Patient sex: M
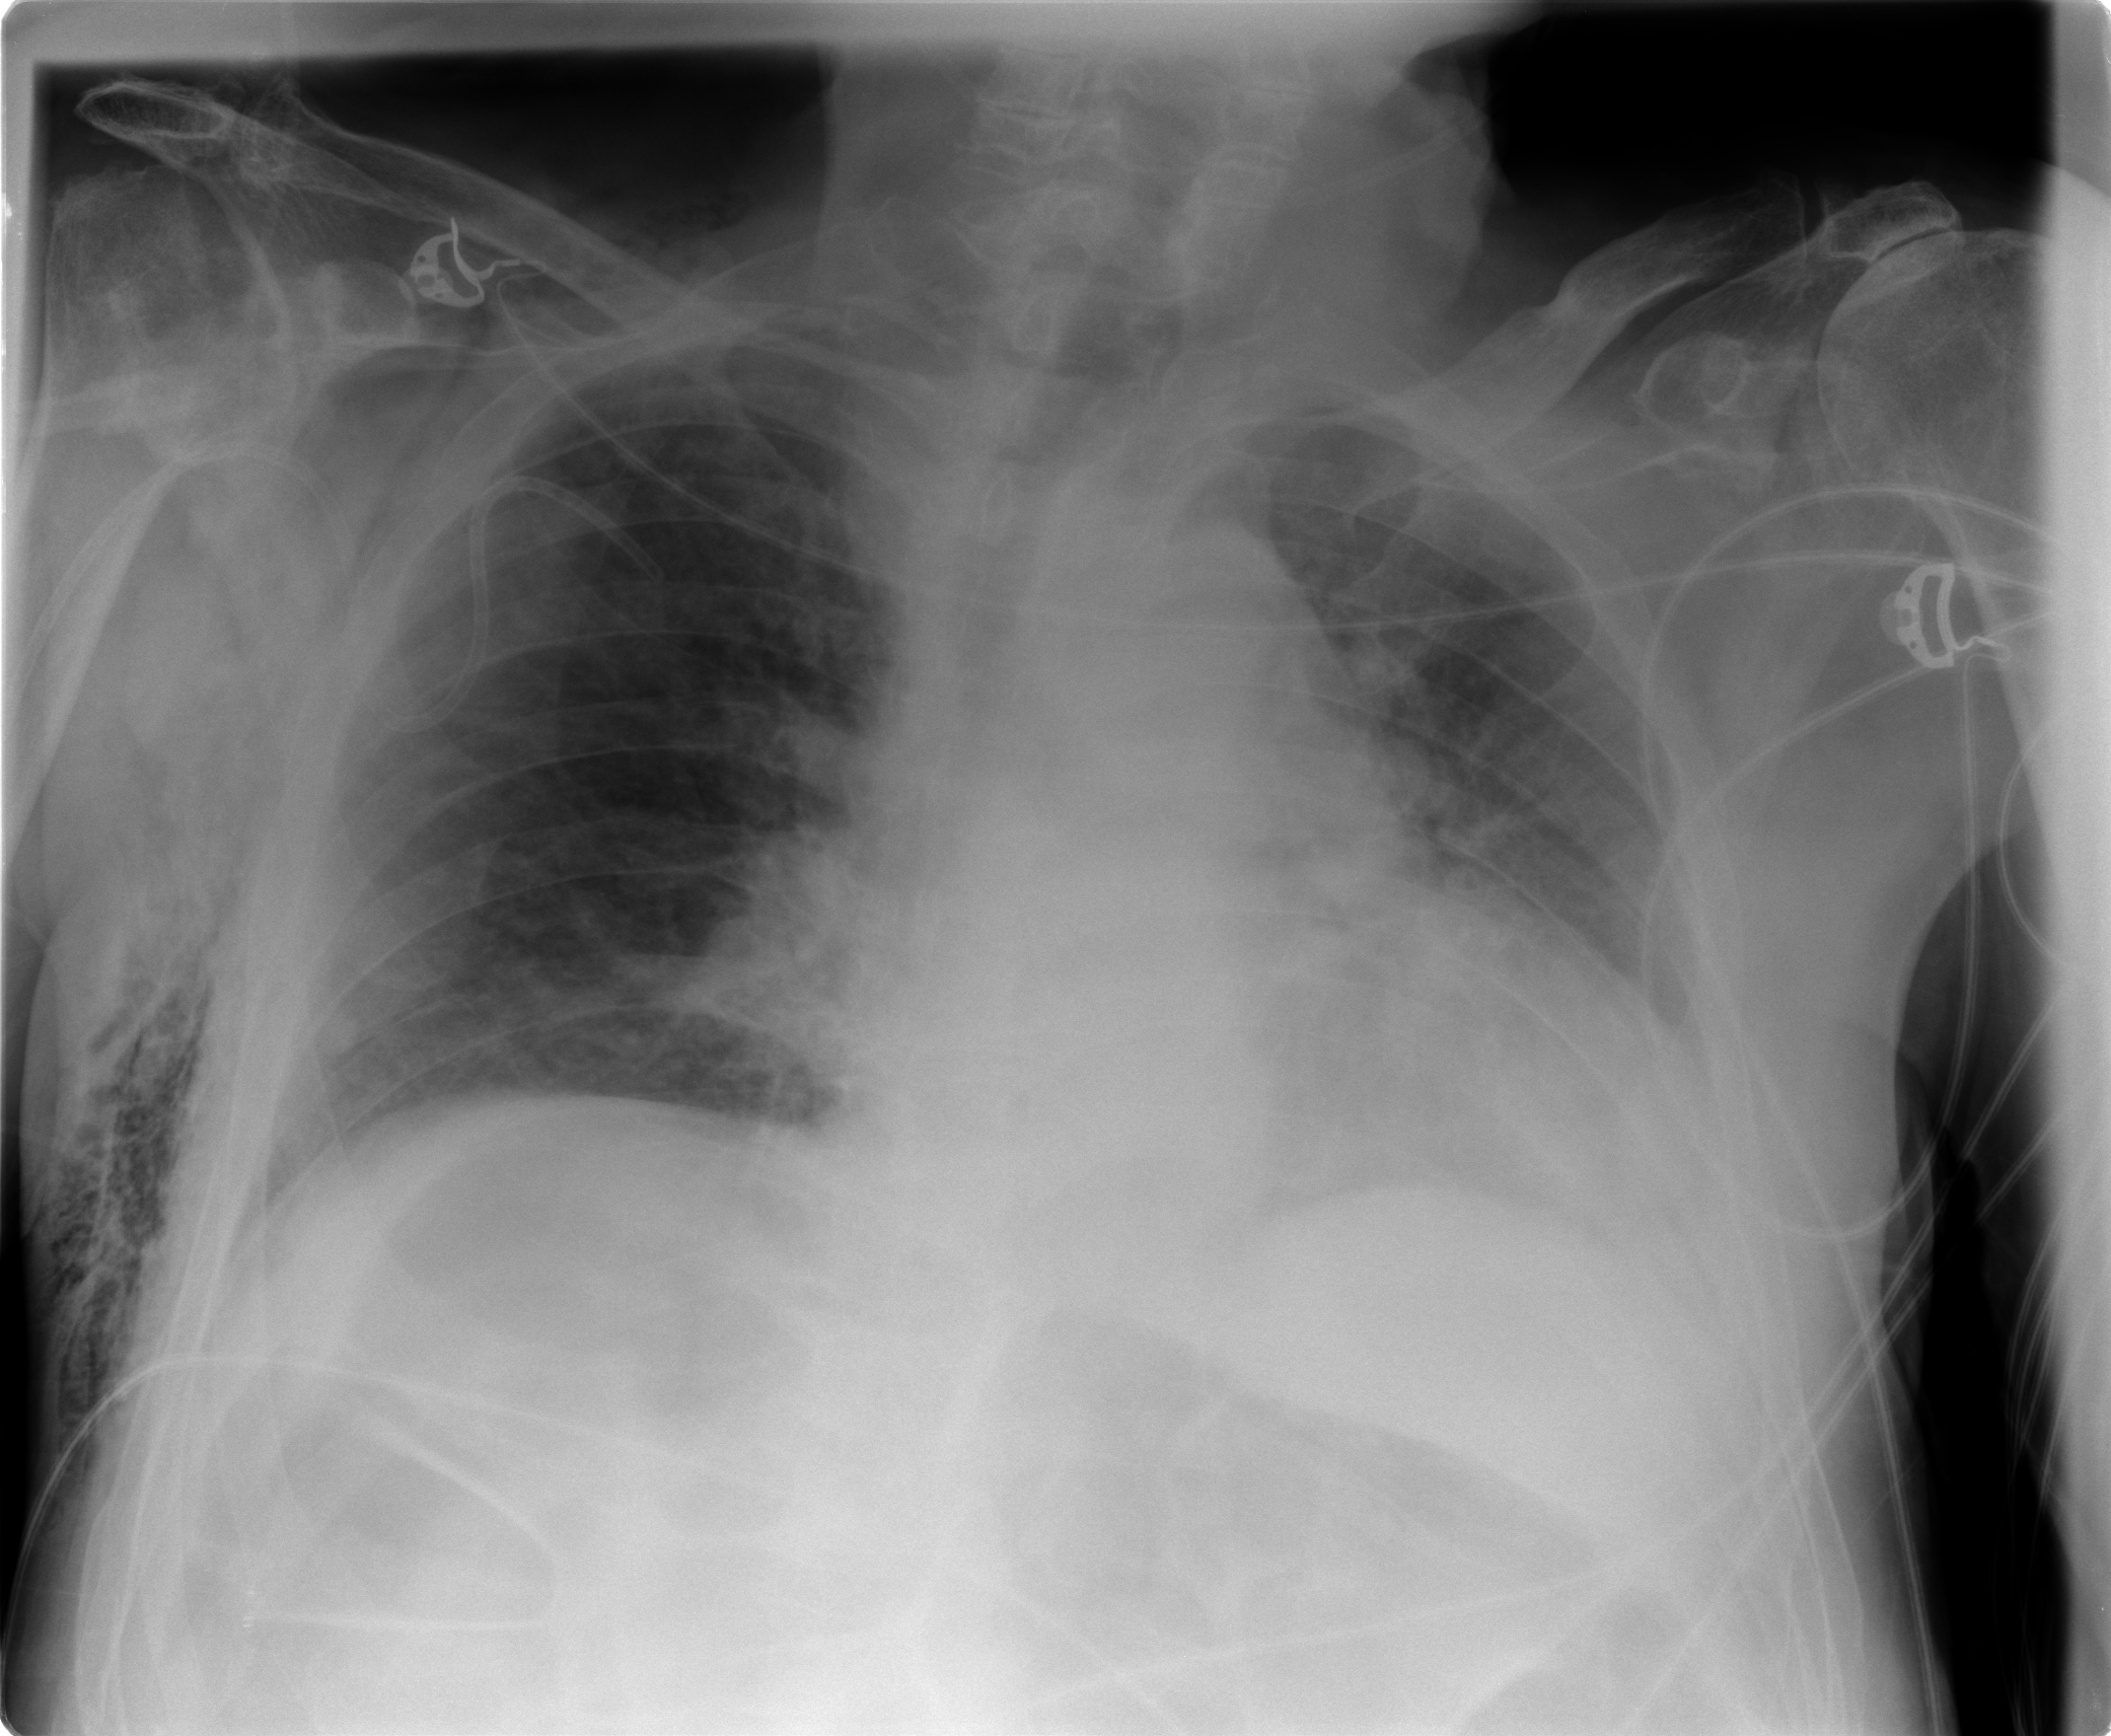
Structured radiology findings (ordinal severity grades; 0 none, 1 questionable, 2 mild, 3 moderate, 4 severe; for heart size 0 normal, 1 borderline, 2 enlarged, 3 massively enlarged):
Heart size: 1
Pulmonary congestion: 2
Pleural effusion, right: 0
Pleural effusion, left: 1
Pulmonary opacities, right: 1
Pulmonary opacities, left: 1
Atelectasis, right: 2
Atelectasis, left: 2